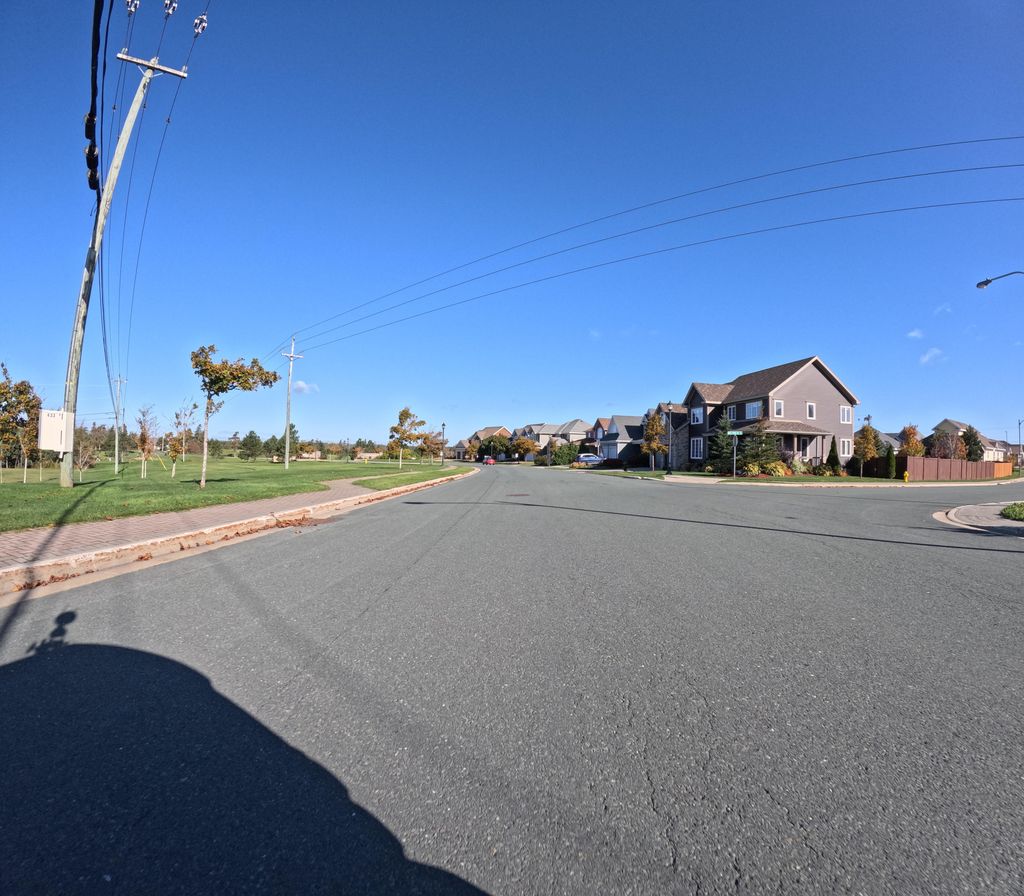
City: st_johns